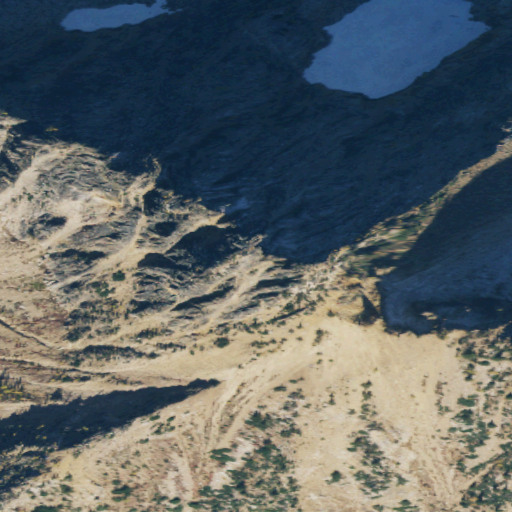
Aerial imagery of mountain in Washington named Hinkhouse Peak containing barren land and grassland